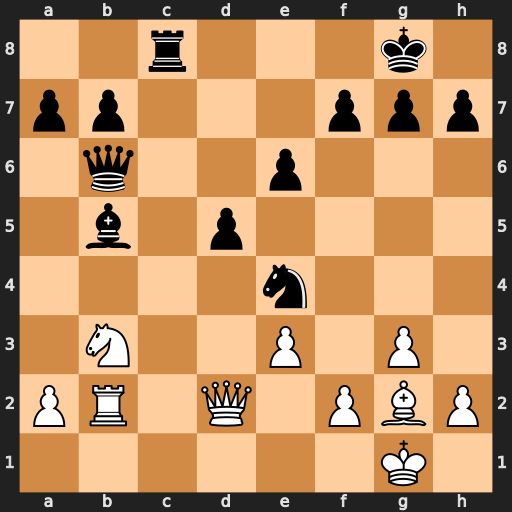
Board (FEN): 2r3k1/pp3ppp/1q2p3/1b1p4/4n3/1N2P1P1/PR1Q1PBP/6K1
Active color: w
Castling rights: -
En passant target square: -
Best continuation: Bxe4 dxe4 Nd4 a6 a4